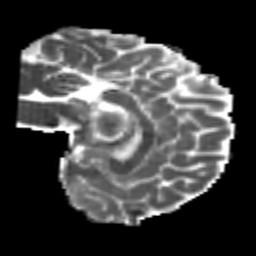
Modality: MD
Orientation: sagittal
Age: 25
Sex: female
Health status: healthy
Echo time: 0.074 s